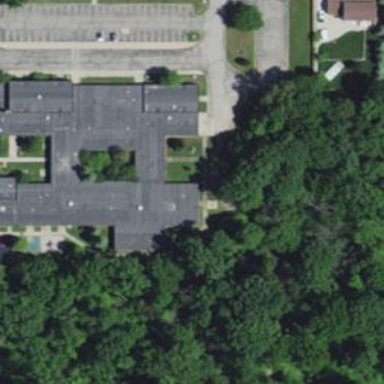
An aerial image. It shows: School building.